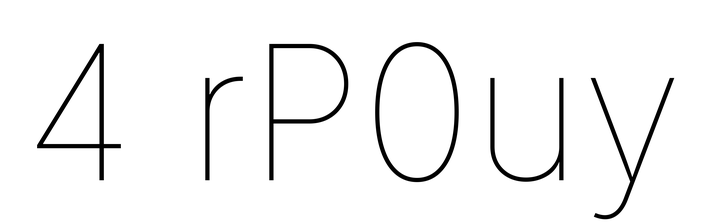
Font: Inter_Thin